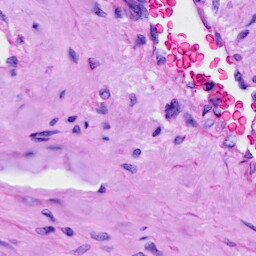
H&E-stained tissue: Cervix